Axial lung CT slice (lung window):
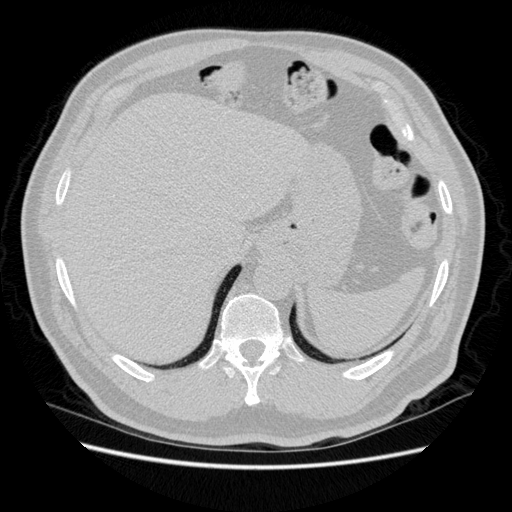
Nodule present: no